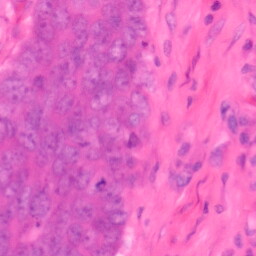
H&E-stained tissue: Colon